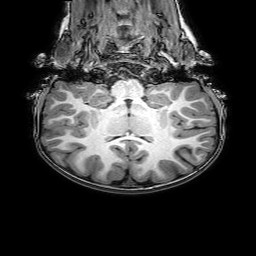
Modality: T1w
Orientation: sagittal
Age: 6
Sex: female
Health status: healthy